Question: I need to space up between images in a scrollpane.I'm adding an imageview and a button to a Vbox.Then that vbox to a gridpane.gridpane is added to scrollpane.However,scrollpane gets overcrowded.I've used gridpane.setPadding(), but no effect.
here's my code:
'''
File file = new File("D:\SERVER\Server Content\Apps\icons");
File[] filelist1 = file.listFiles();
ArrayList<File> filelist2 = new ArrayList<>();
for (File file1 : filelist1) {
filelist2.add(file1);
}
btnar=new ArrayList<>();
for (int i = 0; i < filelist2.size(); i++) {
downloadbtn=new Button("Download");
btnar.add(downloadbtn);
}
System.out.println(filelist2.size());
gridpane.setAlignment(Pos.CENTER);
gridpane.setPadding(new Insets(50, 50, 50, 50));
gridpane.setHgap(50);
gridpane.setVgap(50);
ColumnConstraints columnConstraints = new ColumnConstraints();
columnConstraints.setFillWidth(true);
columnConstraints.setHgrow(Priority.ALWAYS);
gridpane.getColumnConstraints().add(columnConstraints);
int imageCol = 0;
int imageRow = 0;
for (int i = 0; i < filelist2.size(); i++) {
System.out.println(filelist2.get(i).getName());
image = new Image(filelist2.get(i).toURI().toString());
pic = new ImageView();
pic.setFitWidth(130);
pic.setFitHeight(130);
pic.setImage(image);
vb = new VBox();
vb.getChildren().addAll(pic,btnar.get(i));
gridpane.add(vb, imageCol, imageRow);
GridPane.setMargin(pic, new Insets(2,2,2,2));
imageCol++;
// To check if all the 3 images of a row are completed
if (imageCol > 2) {
// Reset Column
imageCol = 0;
// Next Row
imageRow++;
}
}
'''

here' how my stage looks like when images are added
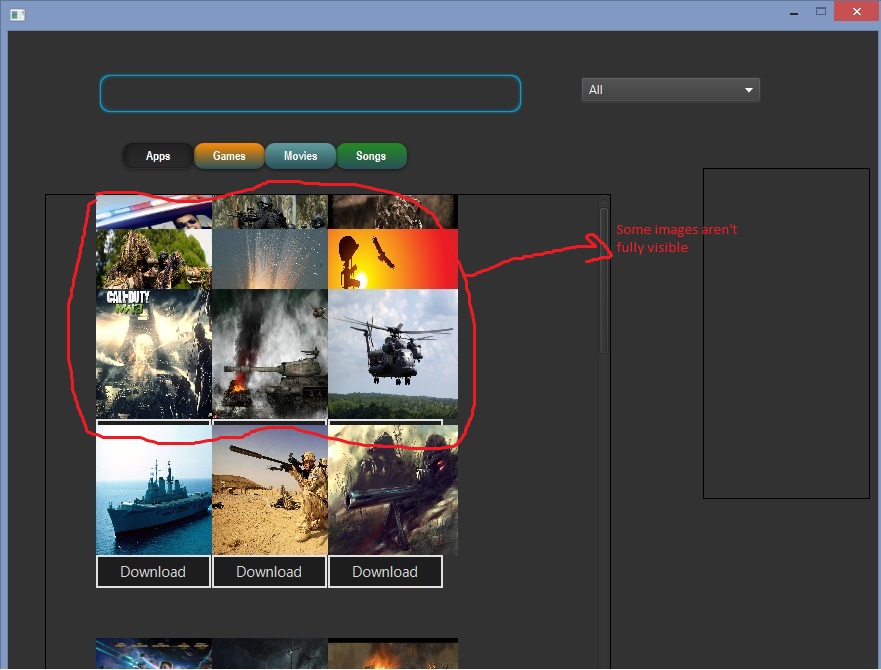
Answer: Your code looks fine to me. I have tried your code with a folder filled with images. I wrapped the 'GridPane' on a 'ScrollPane' and gave the ScrollPane a defined size. The space between 'ImageViews' are as per the 'HGap' and 'VGap' provided. Here is a image to second my findings.
'ImageView''GridPane''setHgap()''setVgap()'
'setPadding()'

Please find this <URL> to support you find your mistake
'''
import java.io.File;
import java.util.ArrayList;
import java.util.List;
import javafx.application.Application;
import javafx.geometry.Insets;
import javafx.geometry.Pos;
import javafx.scene.Scene;
import javafx.scene.control.Button;
import javafx.scene.control.ScrollPane;
import javafx.scene.control.ScrollPane.ScrollBarPolicy;
import javafx.scene.image.Image;
import javafx.scene.image.ImageView;
import javafx.scene.layout.ColumnConstraints;
import javafx.scene.layout.GridPane;
import javafx.scene.layout.Priority;
import javafx.scene.layout.VBox;
import javafx.stage.Stage;
public class LoadingImages extends Application {
@Override
public void start(Stage primaryStage) throws Exception {
ScrollPane scrollPane = new ScrollPane();
GridPane gridpane = new GridPane();
scrollPane.setHbarPolicy(ScrollBarPolicy.AS_NEEDED);
scrollPane.setVbarPolicy(ScrollBarPolicy.AS_NEEDED);
scrollPane.setPrefSize(500, 500);
scrollPane.setContent(gridpane);
Scene scene = new Scene(scrollPane);
primaryStage.setScene(scene);
primaryStage.show();
File file = new File("Path to folder with images");
File[] filelist1 = file.listFiles();
ArrayList<File> filelist2 = new ArrayList<>();
for (File file1 : filelist1) {
filelist2.add(file1);
}
List btnar=new ArrayList<>();
for (int i = 0; i < filelist2.size(); i++) {
Button downloadbtn=new Button("Download");
btnar.add(downloadbtn);
}
System.out.println(filelist2.size());
gridpane.setAlignment(Pos.CENTER);
gridpane.setPadding(new Insets(50, 50, 50, 50));
gridpane.setHgap(50);
gridpane.setVgap(50);
ColumnConstraints columnConstraints = new ColumnConstraints();
columnConstraints.setFillWidth(true);
columnConstraints.setHgrow(Priority.ALWAYS);
gridpane.getColumnConstraints().add(columnConstraints);
int imageCol = 0;
int imageRow = 0;
for (int i = 0; i < filelist2.size(); i++) {
System.out.println(filelist2.get(i).getName());
Image image = new Image(filelist2.get(i).toURI().toString());
ImageView pic = new ImageView();
pic.setFitWidth(130);
pic.setFitHeight(130);
pic.setImage(image);
VBox vb = new VBox();
vb.getChildren().addAll(pic,(Button)btnar.get(i));
gridpane.add(vb, imageCol, imageRow);
GridPane.setMargin(pic, new Insets(2,2,2,2));
imageCol++;
// To check if all the 3 images of a row are completed
if (imageCol > 2) {
// Reset Column
imageCol = 0;
// Next Row
imageRow++;
}
}
}
public static void main(String[] args) {
launch(args);
}
}
'''